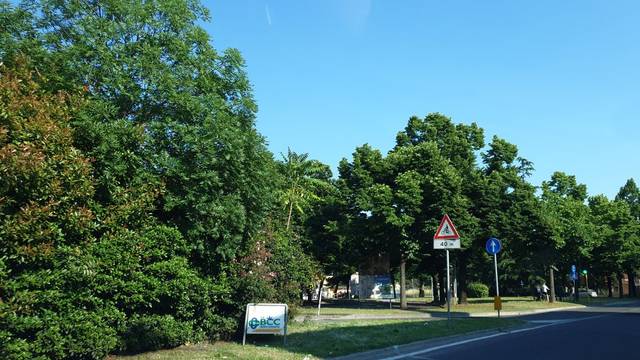
Region: Italy
Coordinates: 44.417, 12.21